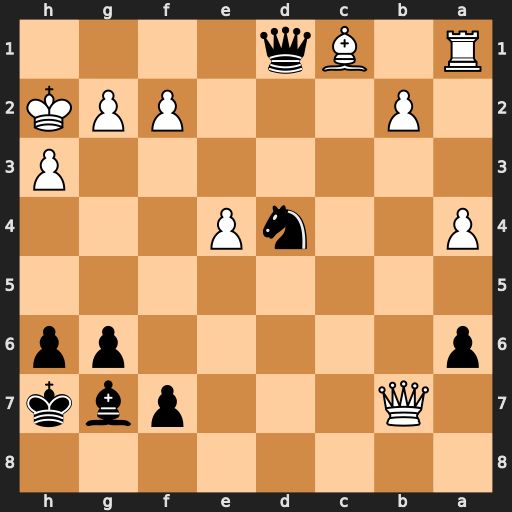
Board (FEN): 8/1Q3pbk/p5pp/8/P2nP3/7P/1P3PPK/R1Bq4
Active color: b
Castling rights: -
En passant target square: -
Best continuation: Ne2 Be3 Qxa1